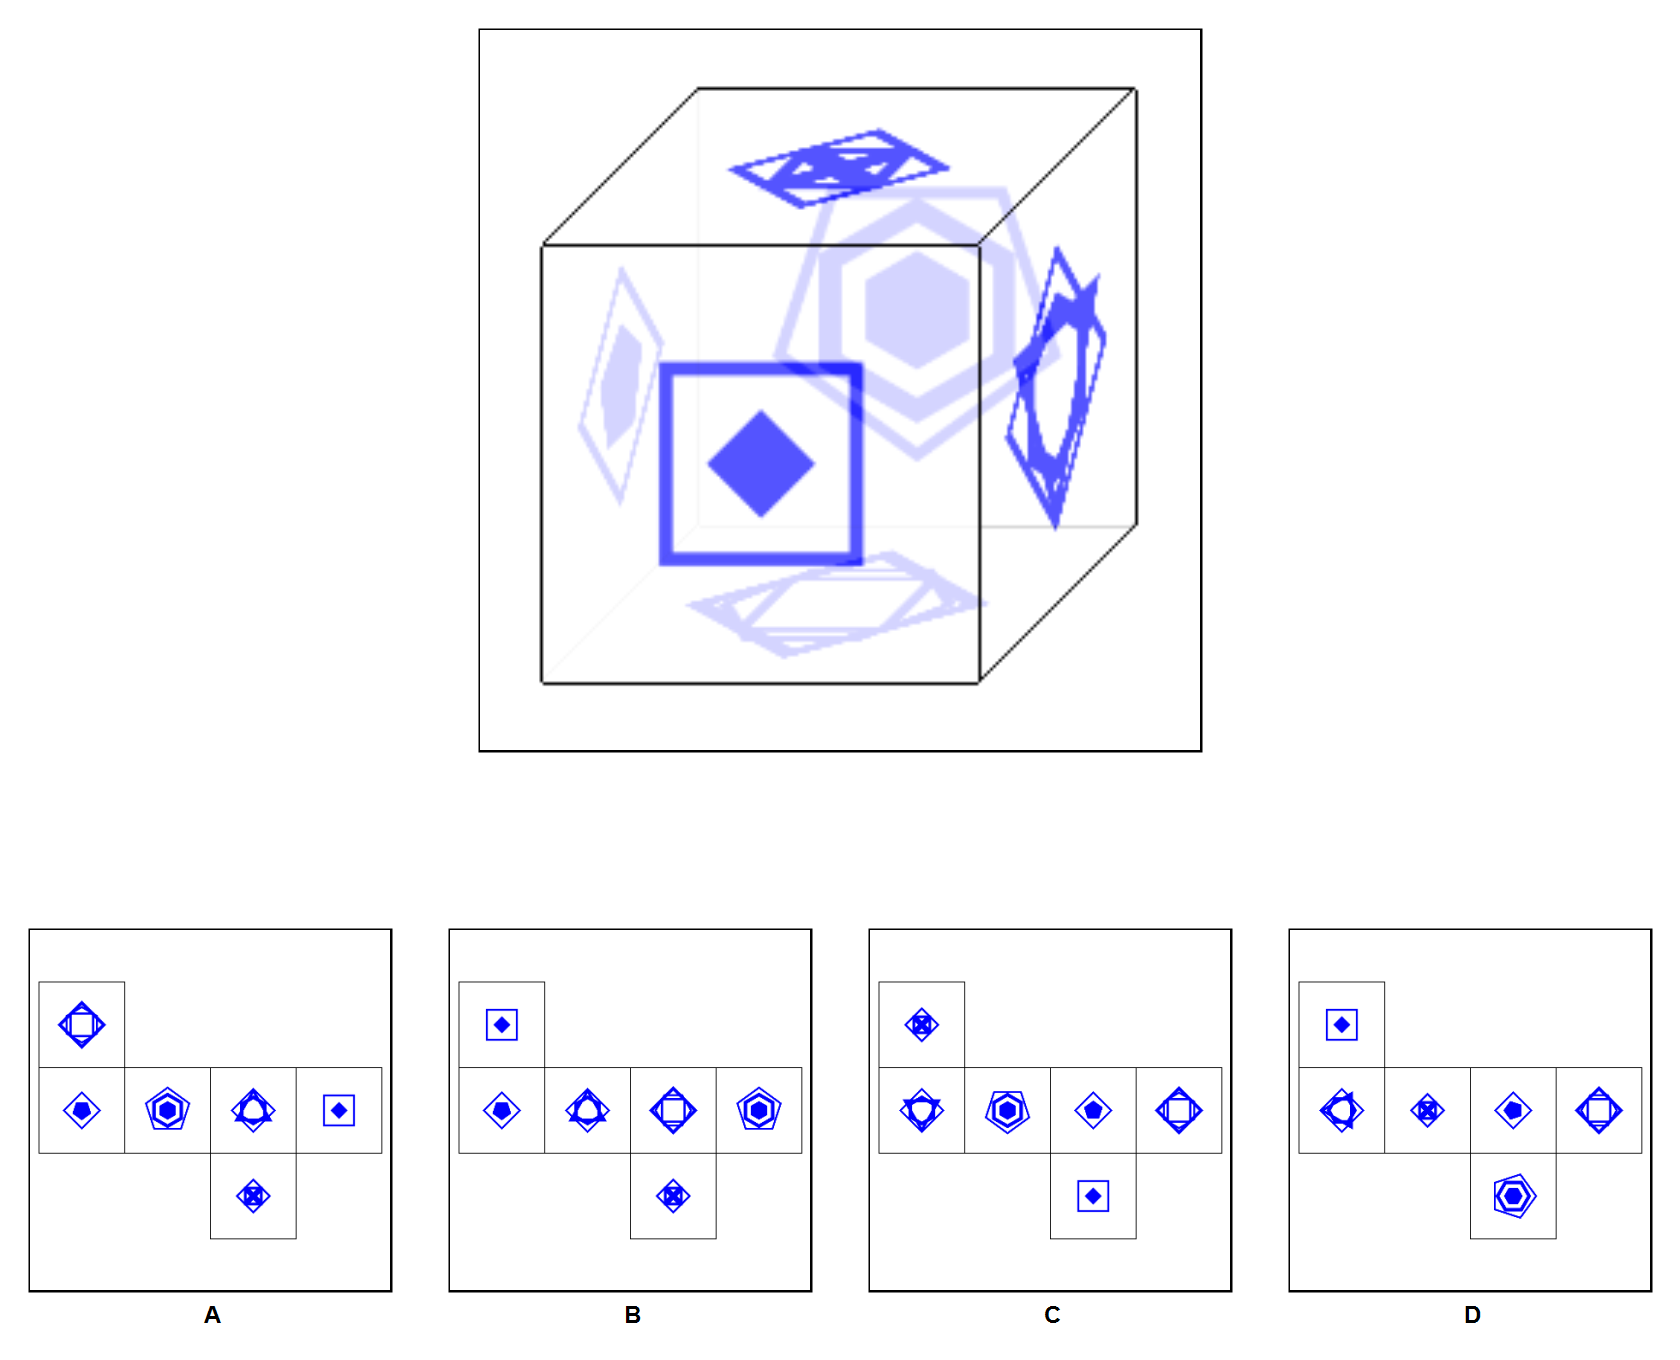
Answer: D